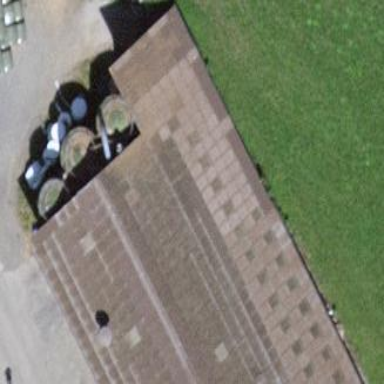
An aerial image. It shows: Barn.